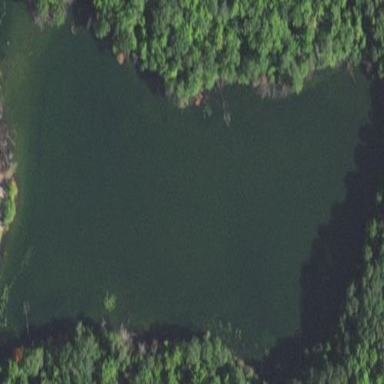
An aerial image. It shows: Serene lake surrounded by nature.